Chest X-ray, PA view. Patient: 63 years old, sex M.
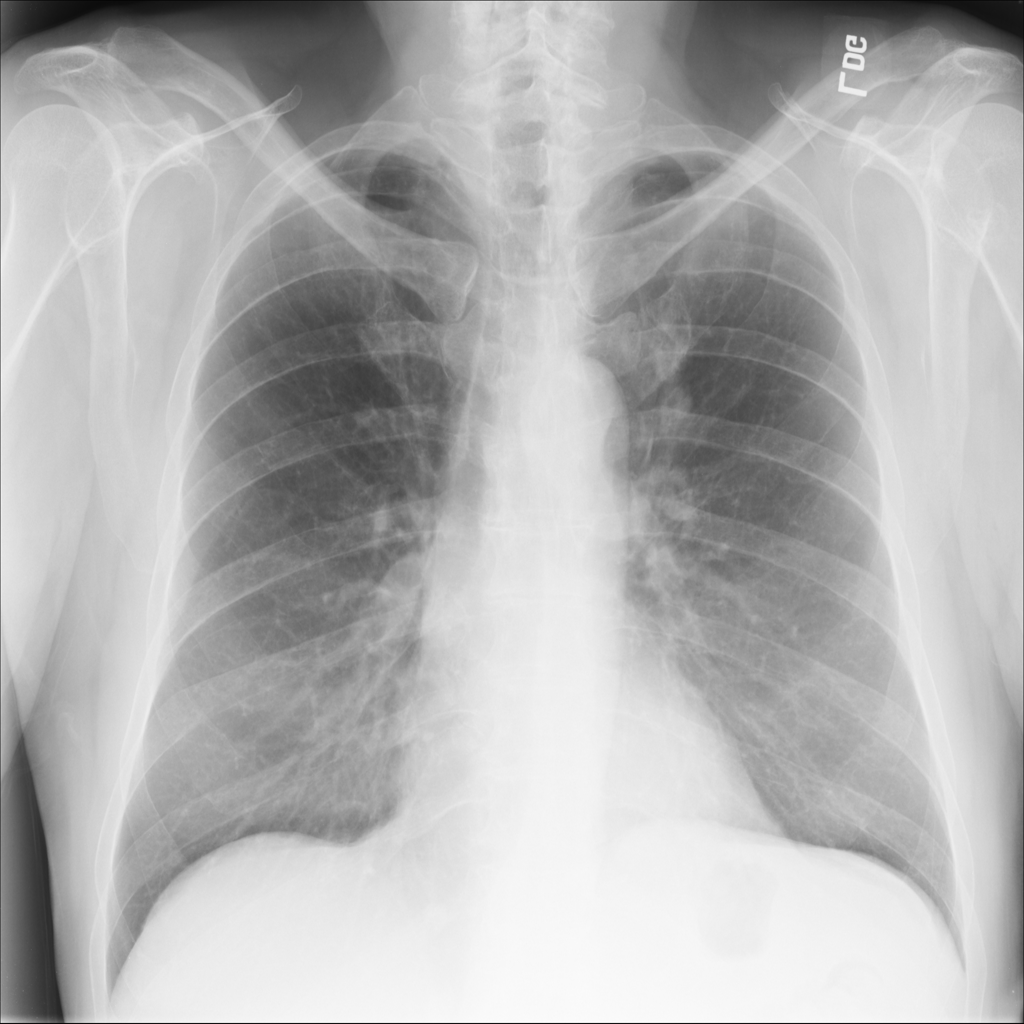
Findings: No Finding